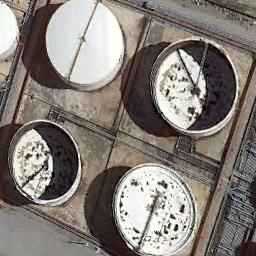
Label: storage_tank